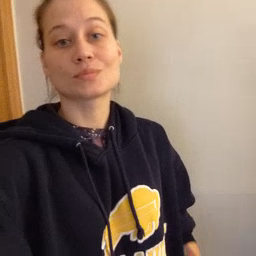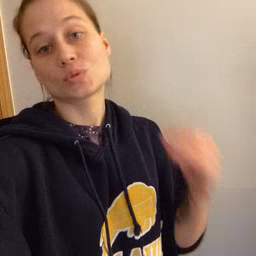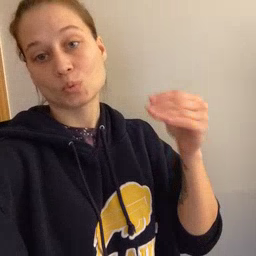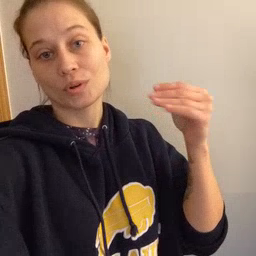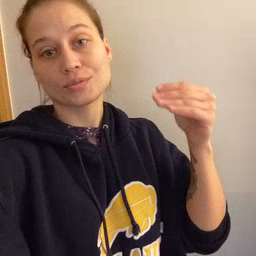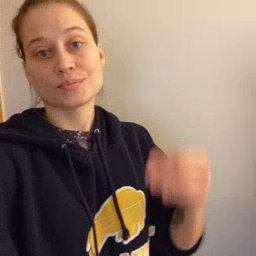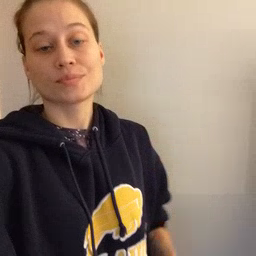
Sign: store